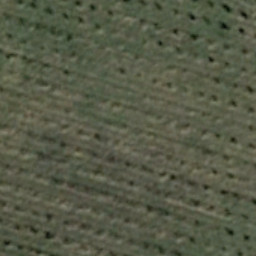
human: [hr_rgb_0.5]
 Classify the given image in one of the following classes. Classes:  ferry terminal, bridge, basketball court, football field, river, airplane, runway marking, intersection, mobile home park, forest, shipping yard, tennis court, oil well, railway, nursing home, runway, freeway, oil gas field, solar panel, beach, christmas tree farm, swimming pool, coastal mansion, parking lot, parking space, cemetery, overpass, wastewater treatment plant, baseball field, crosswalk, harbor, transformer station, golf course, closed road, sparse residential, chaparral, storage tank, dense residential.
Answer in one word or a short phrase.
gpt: christmas tree farm